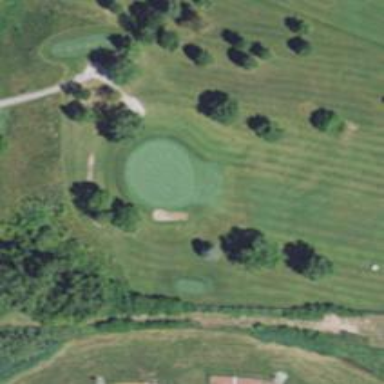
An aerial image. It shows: View of golf hole.